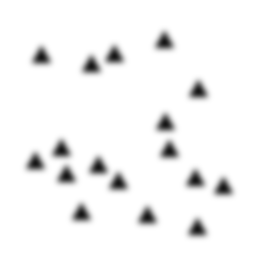
Squares: 0
Triangles: 17
Stars: 0
Total shapes: 17